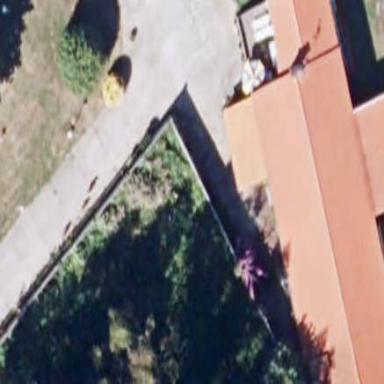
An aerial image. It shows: Simple house.